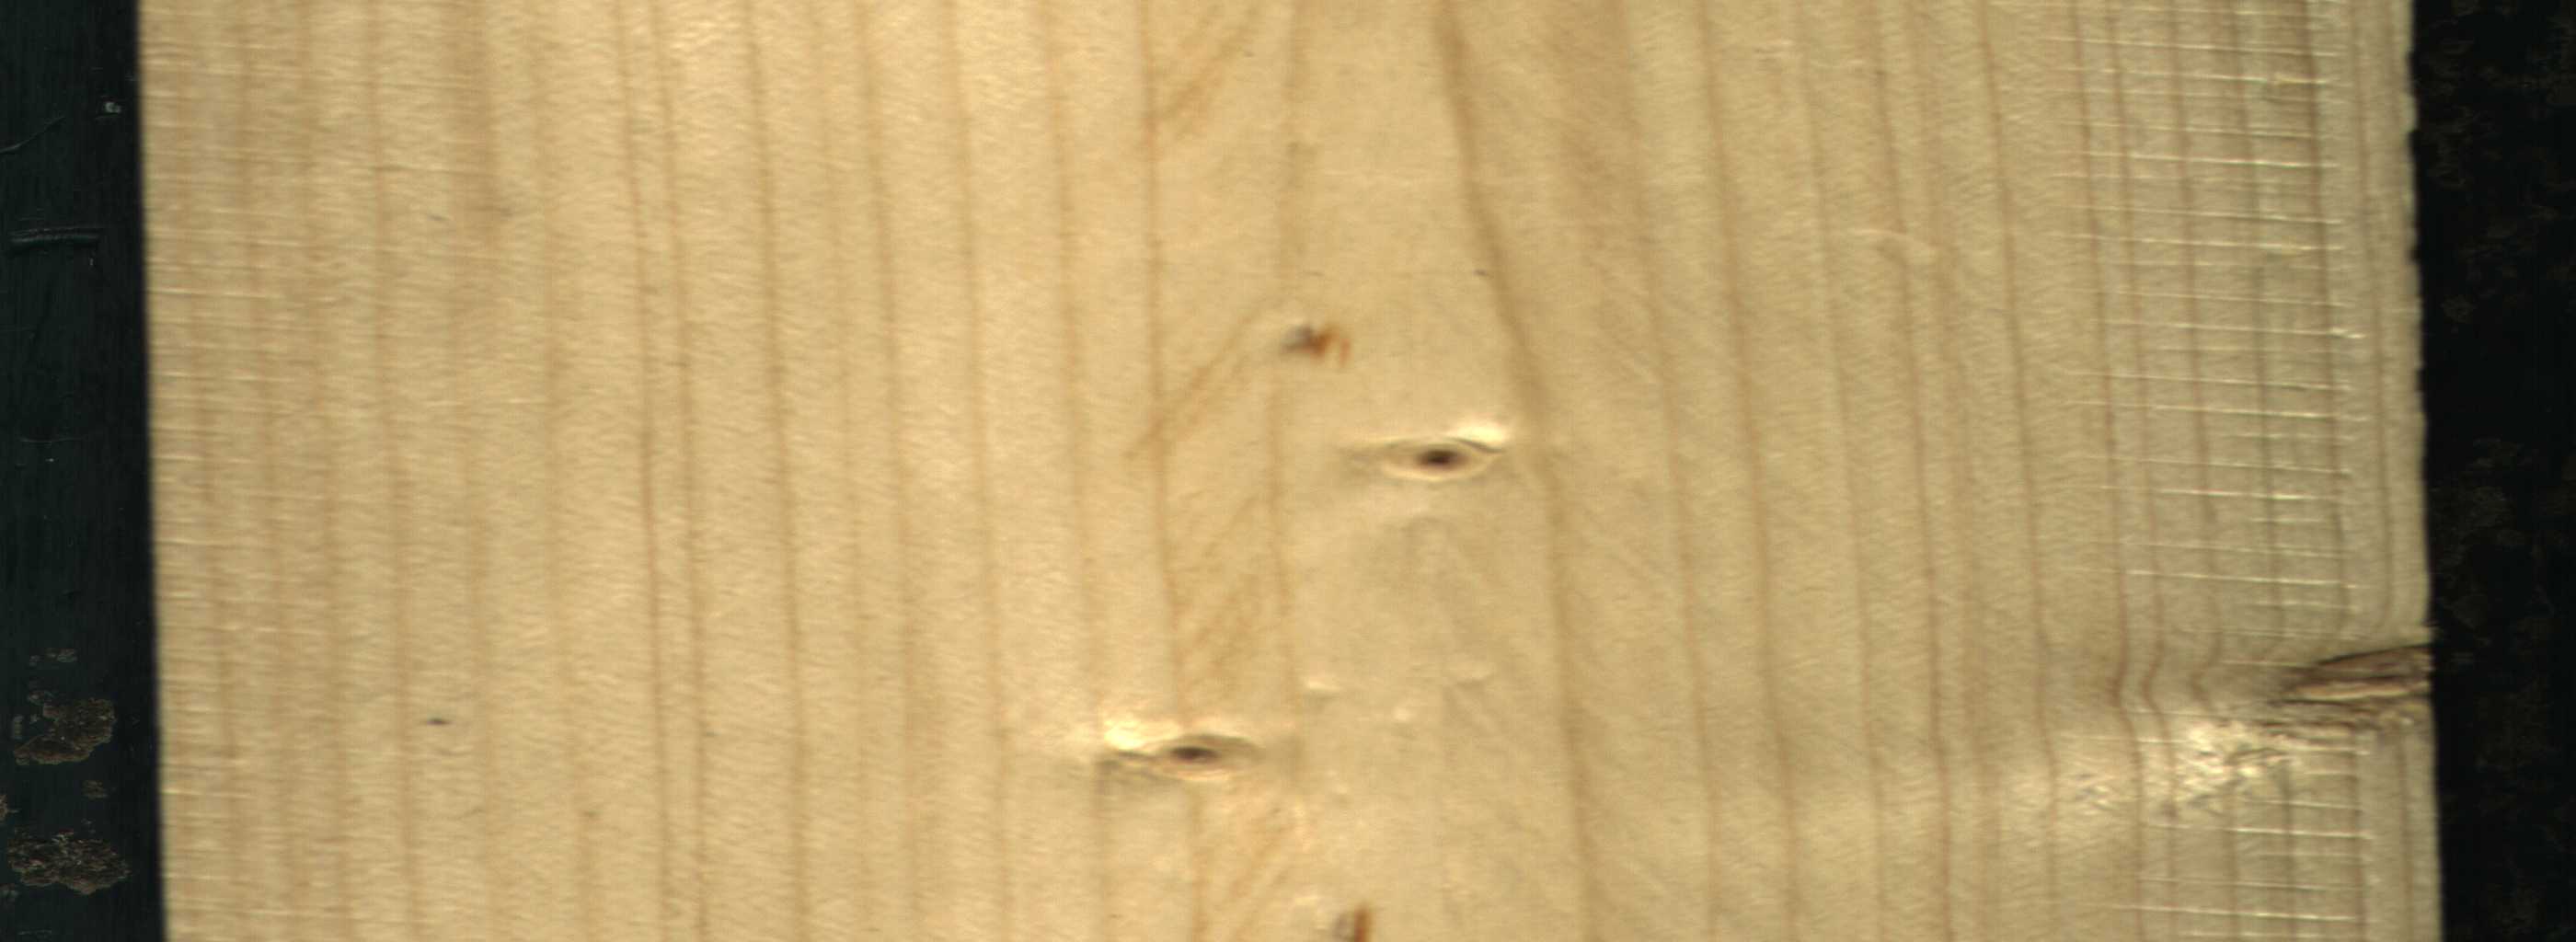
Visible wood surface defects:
Live_Knot
Live_Knot
Live_Knot